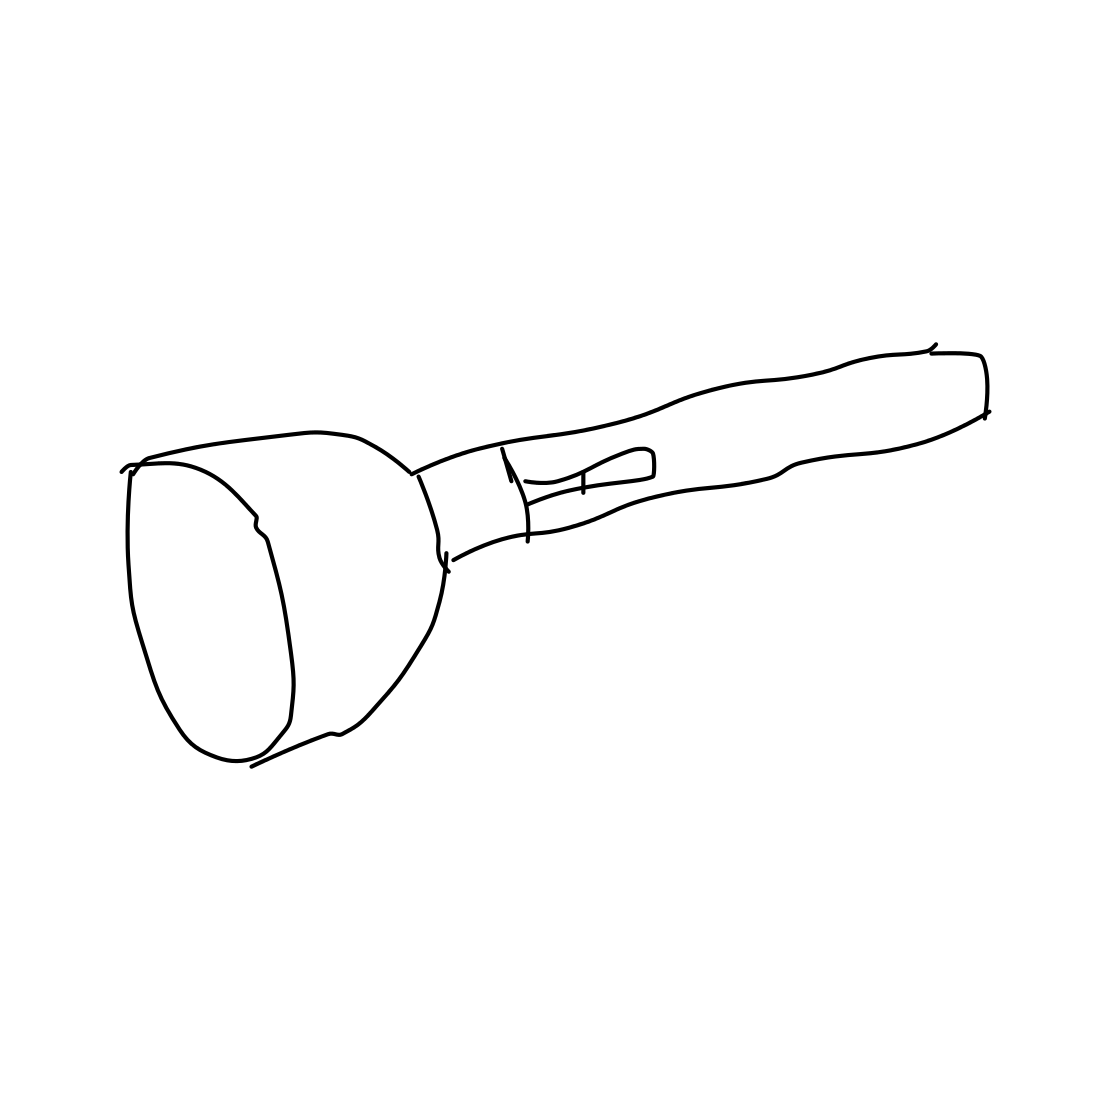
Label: flashlight